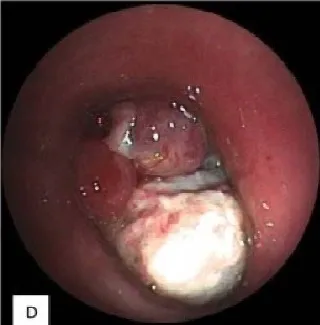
(D) Fibre optic
bronchoscopy, reddish-yellow polypoidal mass occluding whole lumen
of the left main bronchus.
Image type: endoscopy (airway_endoscopy)